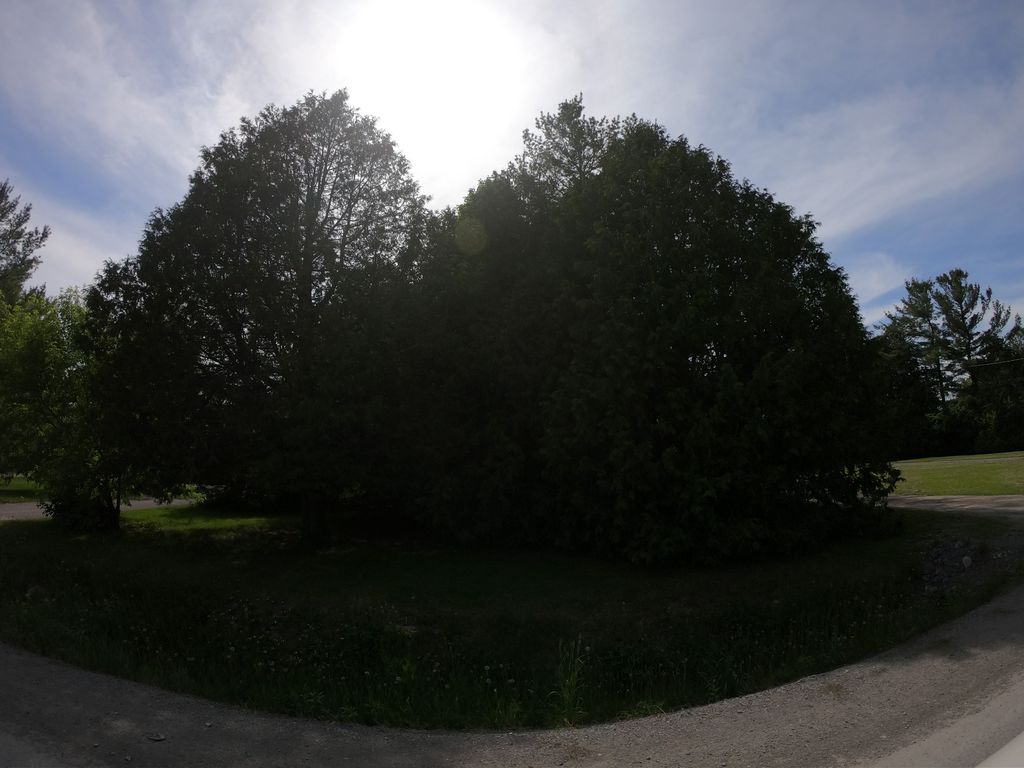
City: ottawa-gatineau